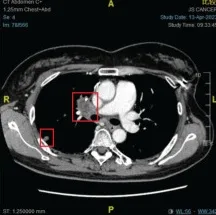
The response of lung metastases to immunotherapy combined with chemotherapy. (A) Before combination therapy.
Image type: radiology (ct)